Question: I am working on visualizing data (3-years, small timeframe but line graph is the preferred visualization) using geom_line(), but when I do, I get vertical lines in the plot, rather than an actual line graph. I am trying to group on type.
'''
country_totals %>%
ggplot(aes(year, value, color = type, group = type)) +
geom_line() +
scale_y_continuous(labels = comma)
'''

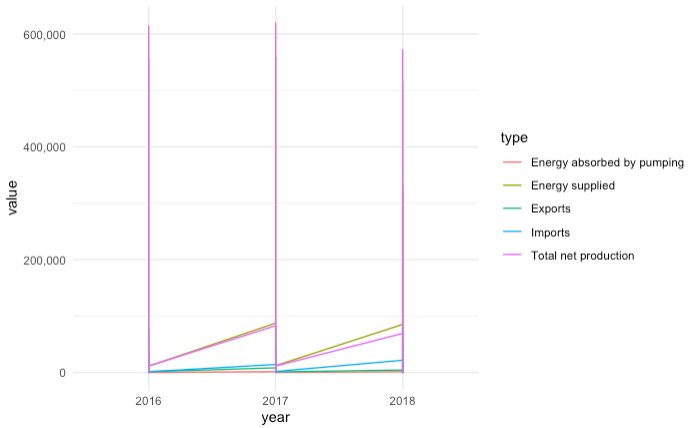
Answer: If you have several countries and you want the x axis to be years, shouldn't you group by year and type first?
'''
country_totals %>%
group_by(year, type) %>%
summarize(value = sum(value)) %>%
...
'''